Question: Sorry for my english.
I'am execute next code:
in XAML
...
'''
<Button Content="Add More" Width="160" Click="Button_Click_2"/>
<ListBox x:Name="list"/>
'''
...
in CS
...
'''
for (int i = 0; i < 20; i++)
{
list.Items.Add(new Image { Source = new BitmapImage { UriSource = new Uri("http://pravda-team.ru/eng/image/photo/4/7/4/73474.jpeg") } });
}
'''
...
This code working, but if I click on the button a few times, there is an exception "Out Of Memory Extension"
I tried to use Garbage Collector and AutoCaching, but the error persists.
I catch this extension on the next screen shot:

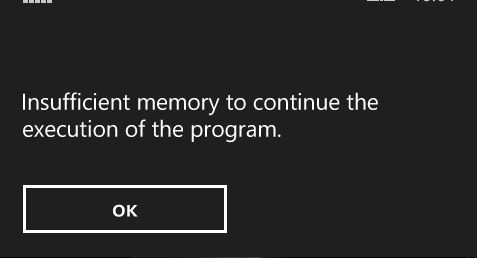
Answer: I think it may happen when your 'ListBox' is inside another 'ScrollViewer' or in 'StackPanel'. Normally 'ListBox' has its own 'ScrollViewer', it renders only items that are currently visible. But if you place the 'ListBox' inside 'ScrollViewer', then the whole 'ListBox' must be rendered and you're going to reach memory exception.
This layout will cause problems:
'''
<StackPanel x:Name="ContentPanel" Grid.Row="1" Margin="12,0,12,0">
<Button Content="add more"
Grid.Row="1" Click="Button_Click"/>
<ListBox x:Name="list1" Grid.Row="0"/>
</StackPanel>
'''
But this one will work fine, fast and smooth:
'''
<Grid x:Name="ContentPanel" Grid.Row="1" Margin="12,0,12,0">
<Grid.RowDefinitions>
<RowDefinition Height="*" />
<RowDefinition Height="Auto" />
</Grid.RowDefinitions>
<ListBox x:Name="list1" Grid.Row="0"/>
<Button Content="add more"
Grid.Row="1" Click="Button_Click"/>
</Grid>
'''
If you want your 'ListBox' to scroll properly, its size must be limited. You can do it by placing it inside 'Grid' layout, but setting hard-coded height will work too. 'ListBox' must know the size of its viewport to optimize items rendering.